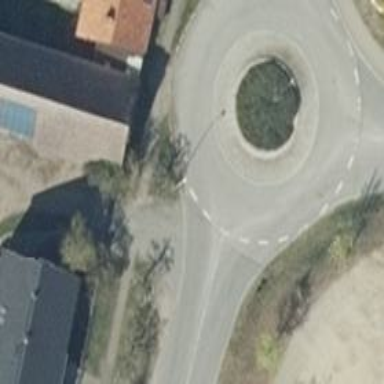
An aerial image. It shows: Residential road with asphalt surface leading up to roundabout.